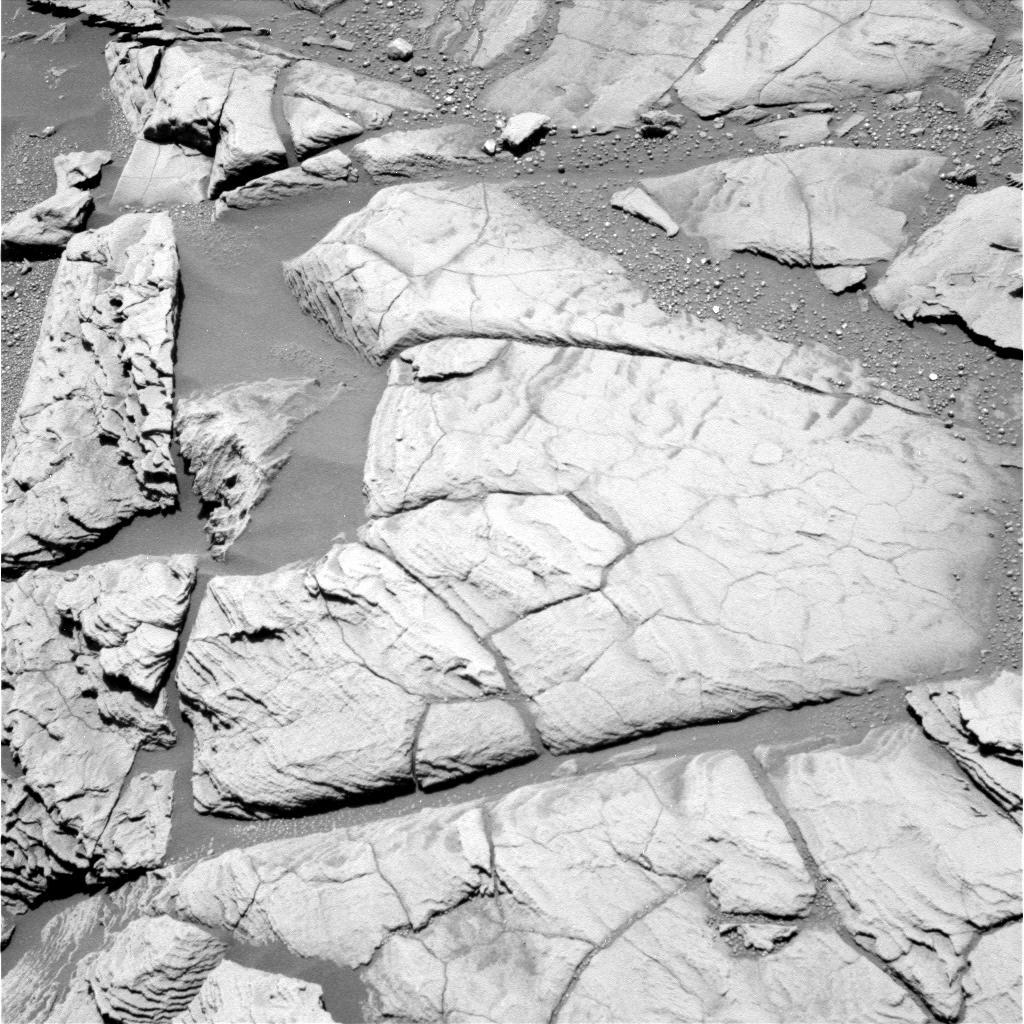
Terrain classes present: Bedrock, Gravel / Sand / Soil, Rock, Shadow